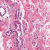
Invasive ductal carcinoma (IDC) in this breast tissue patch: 0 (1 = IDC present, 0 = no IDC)